Question: I want to mirror my drawing.
I need to mirror my Matrix3D for this i think... But I don't have a clue to do this.
I tried like this:
'''
var transformation = sceneCamera.TransformationMatrix;
var invertedTransformation = transformation;
invertedTransformation.Invert();
var trans = Transform3D.Identity.Value * transformation * invertedTransformation;
'''
But this doesn't work.
As you see in the image the drawing in the report has to be mirrored.

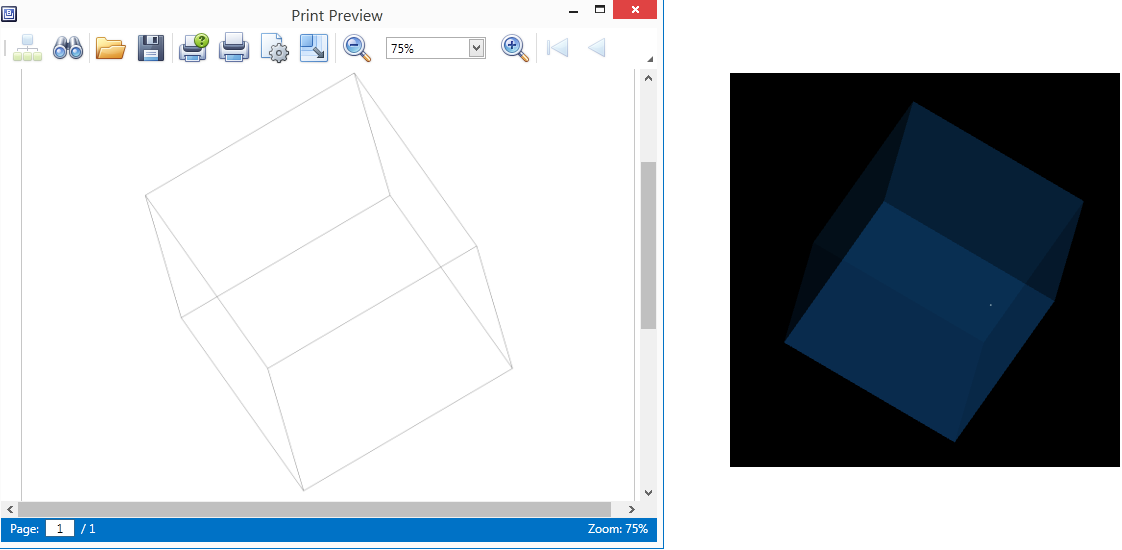
Answer: To "mirror" the model you can either mirror the camera transformation, or mirror the objects transformation. Mirroring in the camera will give the effect of mirroring the picture. Mirroring the model will mirror the object in the world, regardless of where you look at it from.
To mirror the camera in the x-direction, multiply the camera transform by a matrix that has a -1 x component and 1 for the other scalings. You may have to offset the camera since the mirroring may have moved the object out of view, depending on how the camera transform was set up to begin with.
'''
var cameraTrans = sceneCamera.TransformationMatrix;
cameraTrans.Scale(new Vector3D(-1, 1, 1));
'''